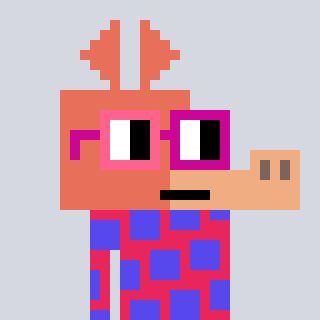
a pixel art character with square pink and red glasses, a aardvark-shaped head and a redpinkish-colored body on a cool background